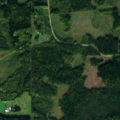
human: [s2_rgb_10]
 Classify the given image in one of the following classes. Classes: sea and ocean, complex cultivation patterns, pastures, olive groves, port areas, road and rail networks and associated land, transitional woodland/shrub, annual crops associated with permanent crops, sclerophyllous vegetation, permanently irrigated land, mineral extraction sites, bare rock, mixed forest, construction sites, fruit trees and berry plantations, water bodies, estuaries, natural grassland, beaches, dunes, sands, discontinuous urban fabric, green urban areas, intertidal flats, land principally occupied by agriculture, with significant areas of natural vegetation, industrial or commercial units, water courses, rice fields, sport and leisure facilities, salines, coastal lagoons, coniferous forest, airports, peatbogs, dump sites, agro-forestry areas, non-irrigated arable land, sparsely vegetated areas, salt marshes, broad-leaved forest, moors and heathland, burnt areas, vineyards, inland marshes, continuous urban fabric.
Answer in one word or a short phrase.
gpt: coniferous forest, mixed forest, transitional woodland/shrub